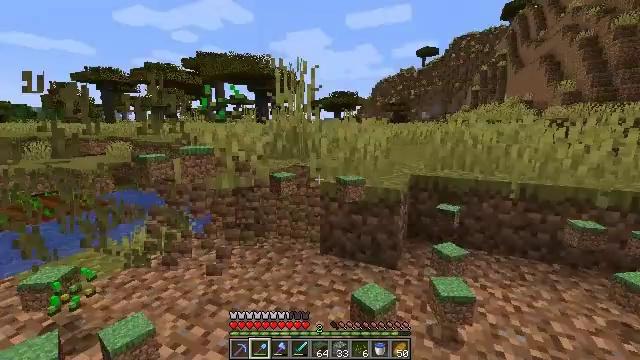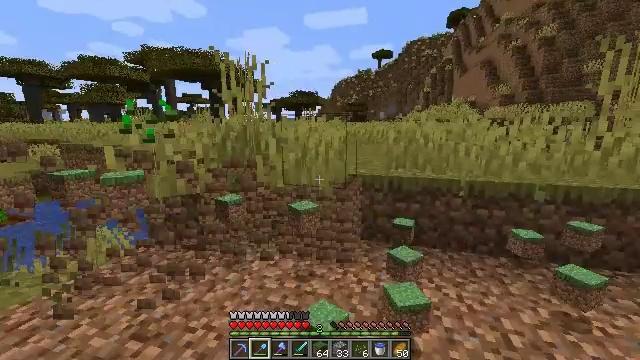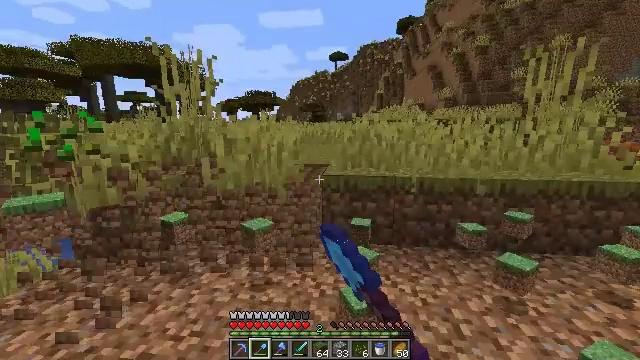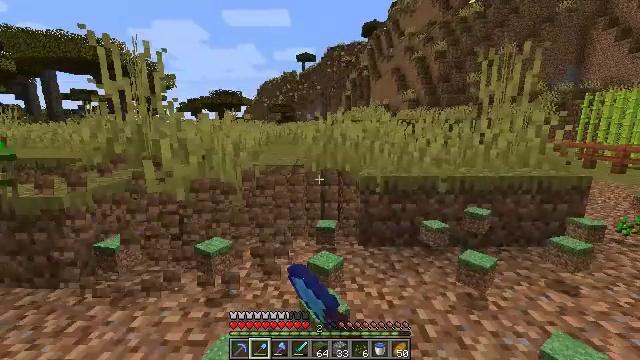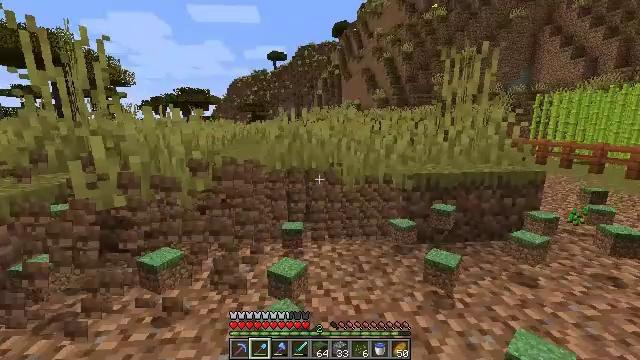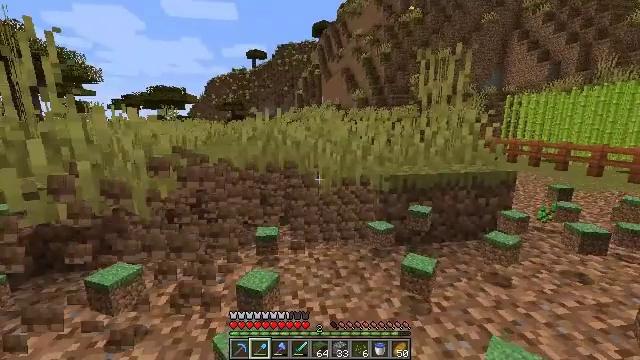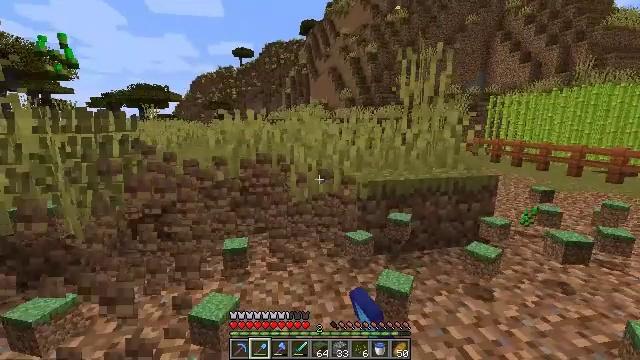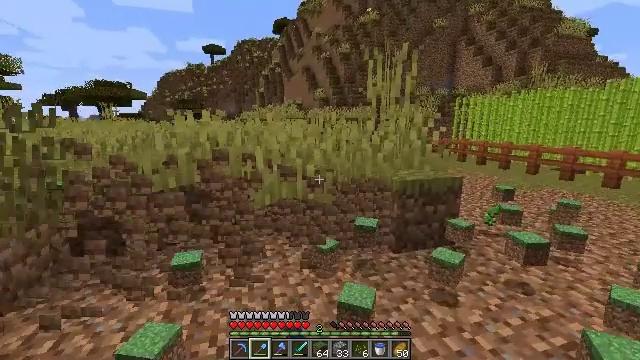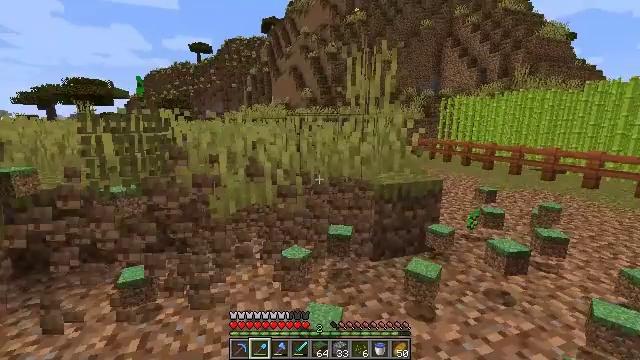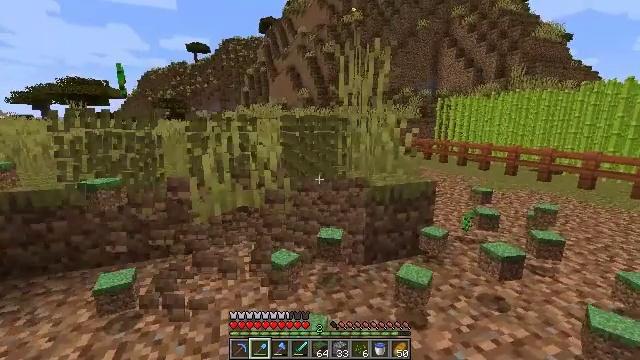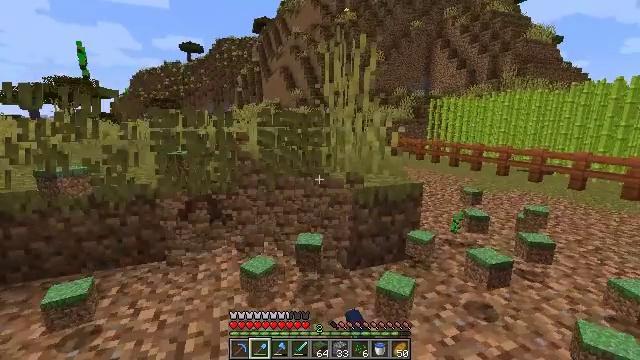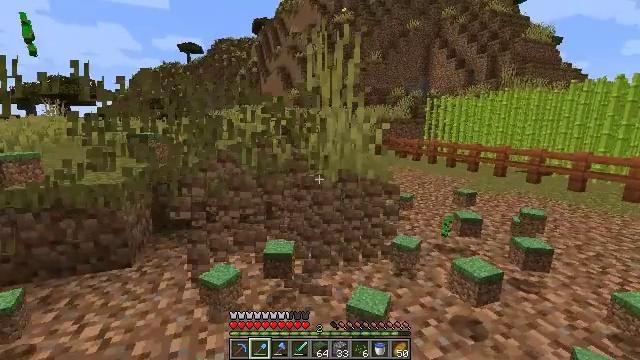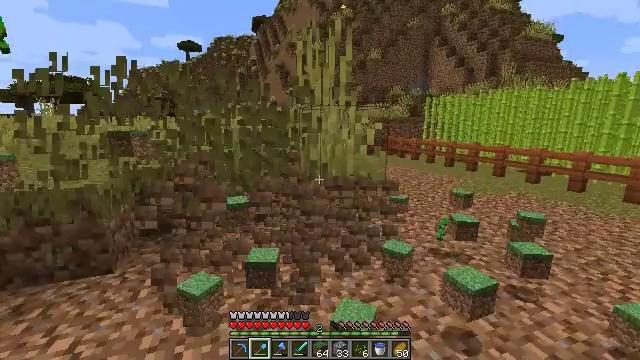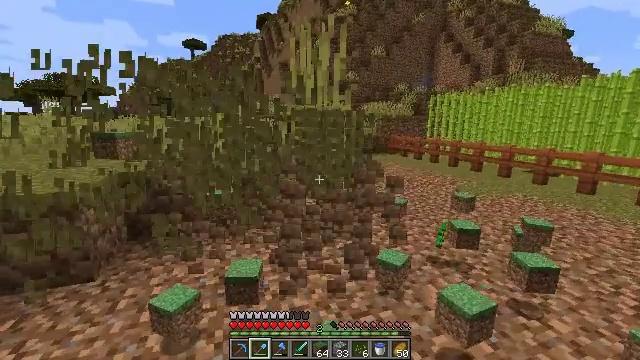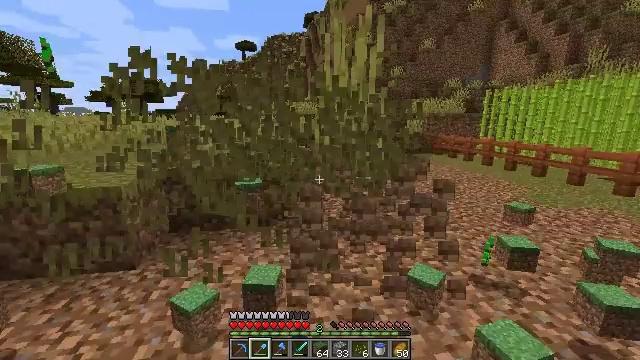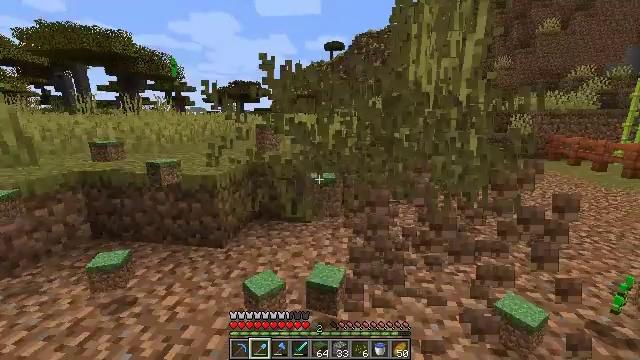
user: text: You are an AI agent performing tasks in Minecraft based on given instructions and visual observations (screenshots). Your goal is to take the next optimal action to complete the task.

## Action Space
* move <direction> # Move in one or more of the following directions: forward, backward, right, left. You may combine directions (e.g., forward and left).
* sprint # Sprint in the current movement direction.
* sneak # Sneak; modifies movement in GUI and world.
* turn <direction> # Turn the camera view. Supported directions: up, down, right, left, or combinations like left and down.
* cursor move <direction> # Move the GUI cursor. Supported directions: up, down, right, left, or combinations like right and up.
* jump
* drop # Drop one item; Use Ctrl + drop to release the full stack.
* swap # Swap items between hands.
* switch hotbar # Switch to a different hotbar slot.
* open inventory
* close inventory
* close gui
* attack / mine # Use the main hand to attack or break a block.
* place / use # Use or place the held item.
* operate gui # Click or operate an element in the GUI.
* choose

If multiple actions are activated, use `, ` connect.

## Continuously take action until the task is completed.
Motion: motion action
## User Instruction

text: Break the grass block.
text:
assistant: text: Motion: move forward and move right, turn right, attack / mine
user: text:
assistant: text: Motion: move forward and move right, turn right, attack / mine
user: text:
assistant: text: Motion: move forward and move right, turn right, attack / mine
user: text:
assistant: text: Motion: move forward and move right, turn right, attack / mine
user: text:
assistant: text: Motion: move forward and move right, turn right, attack / mine
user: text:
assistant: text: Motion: move forward and move right, turn right, attack / mine
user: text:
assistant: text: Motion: move forward and move right, turn right, attack / mine
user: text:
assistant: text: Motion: move forward and move right, turn right, attack / mine
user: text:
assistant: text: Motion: move forward and move right, attack / mine
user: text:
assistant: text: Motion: move forward and move right, turn right, attack / mine
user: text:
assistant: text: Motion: move forward and move right, attack / mine
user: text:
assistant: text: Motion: move forward and move right, attack / mine
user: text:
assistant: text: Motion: move forward and move right, turn left, attack / mine
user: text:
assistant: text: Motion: move forward and move right, turn left, attack / mine
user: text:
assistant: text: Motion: move forward and move right, turn left, attack / mine
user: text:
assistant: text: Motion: move forward and move right, turn left, attack / mine
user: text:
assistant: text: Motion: move forward and move left, turn left, attack / mine
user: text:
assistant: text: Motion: move forward and move left, turn left, attack / mine
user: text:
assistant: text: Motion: move forward and move left, turn left, attack / mine
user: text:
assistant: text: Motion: move forward and move left, turn left, attack / mine
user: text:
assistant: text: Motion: move forward and move left, turn left, attack / mine
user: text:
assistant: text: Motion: move forward and move left, turn left, attack / mine
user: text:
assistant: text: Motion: move forward and move left, attack / mine
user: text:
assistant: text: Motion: move forward and move right, attack / mine
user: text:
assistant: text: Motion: move forward and move right, turn right, attack / mine
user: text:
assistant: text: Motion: move forward and move right, turn right, attack / mine
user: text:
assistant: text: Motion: move forward and move right, turn right, attack / mine
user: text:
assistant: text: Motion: move forward and move right, turn right, attack / mine
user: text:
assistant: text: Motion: move forward and move right, turn right, attack / mine
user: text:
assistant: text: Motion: move forward and move right, turn right, attack / mine